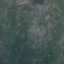
Land use / land cover: HerbaceousVegetation